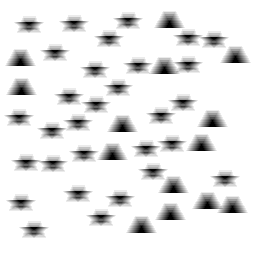
Squares: 0
Triangles: 14
Stars: 30
Total shapes: 44